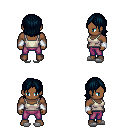
a pixel art fantasy rpg character, male body template, human, dark skin, white pirate shirt, magenta pants, raven long bangs hairstyle, white cloth bracers, white slippers, four views (front, back, left, right), 2x2 character sprite sheet, small pixel art, hard edges, no anti-aliasing